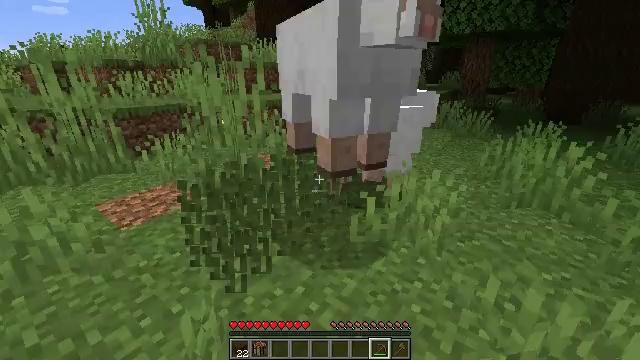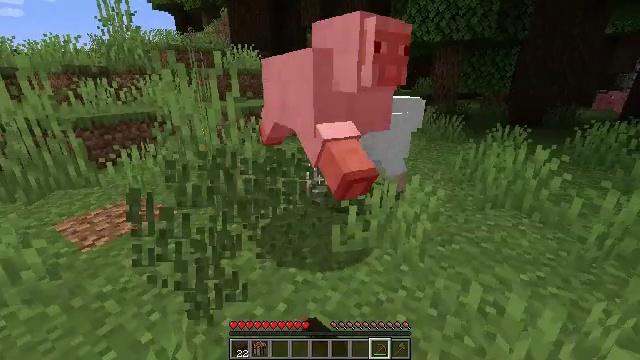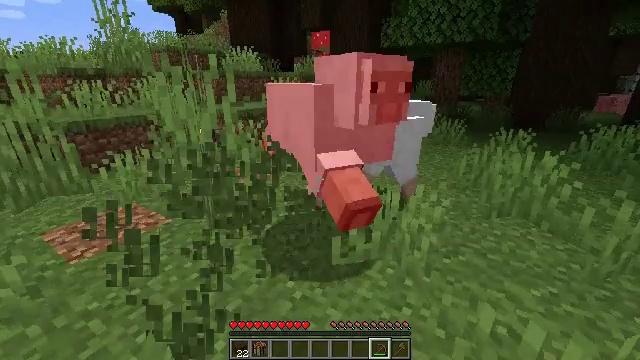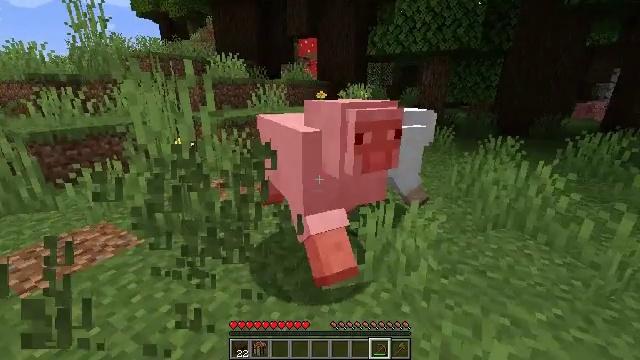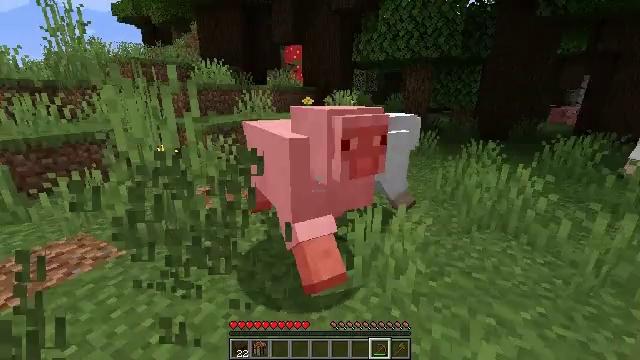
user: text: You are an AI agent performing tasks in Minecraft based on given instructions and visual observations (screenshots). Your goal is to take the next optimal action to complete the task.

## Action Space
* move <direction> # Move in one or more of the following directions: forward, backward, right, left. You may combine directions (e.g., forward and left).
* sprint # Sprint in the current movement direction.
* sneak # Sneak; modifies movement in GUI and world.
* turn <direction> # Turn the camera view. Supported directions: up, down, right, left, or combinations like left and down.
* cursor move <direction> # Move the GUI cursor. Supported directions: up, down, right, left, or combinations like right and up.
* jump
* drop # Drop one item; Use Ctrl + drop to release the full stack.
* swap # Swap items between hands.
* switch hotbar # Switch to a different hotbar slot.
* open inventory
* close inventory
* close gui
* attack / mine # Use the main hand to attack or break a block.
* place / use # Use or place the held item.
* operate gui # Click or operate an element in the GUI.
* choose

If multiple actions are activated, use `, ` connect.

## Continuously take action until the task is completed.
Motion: motion action
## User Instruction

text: Mine the grass in the plains.
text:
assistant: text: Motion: move forward, turn right and up, attack / mine
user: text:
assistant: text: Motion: move forward
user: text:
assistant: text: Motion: move forward, turn right and up, attack / mine
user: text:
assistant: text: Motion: move forward and move right, turn right and up, attack / mine
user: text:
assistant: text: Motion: attack / mine